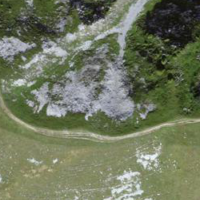
EUNIS habitat code: 23
Species observed at this site:
Dryas octopetala
Bartsia alpina